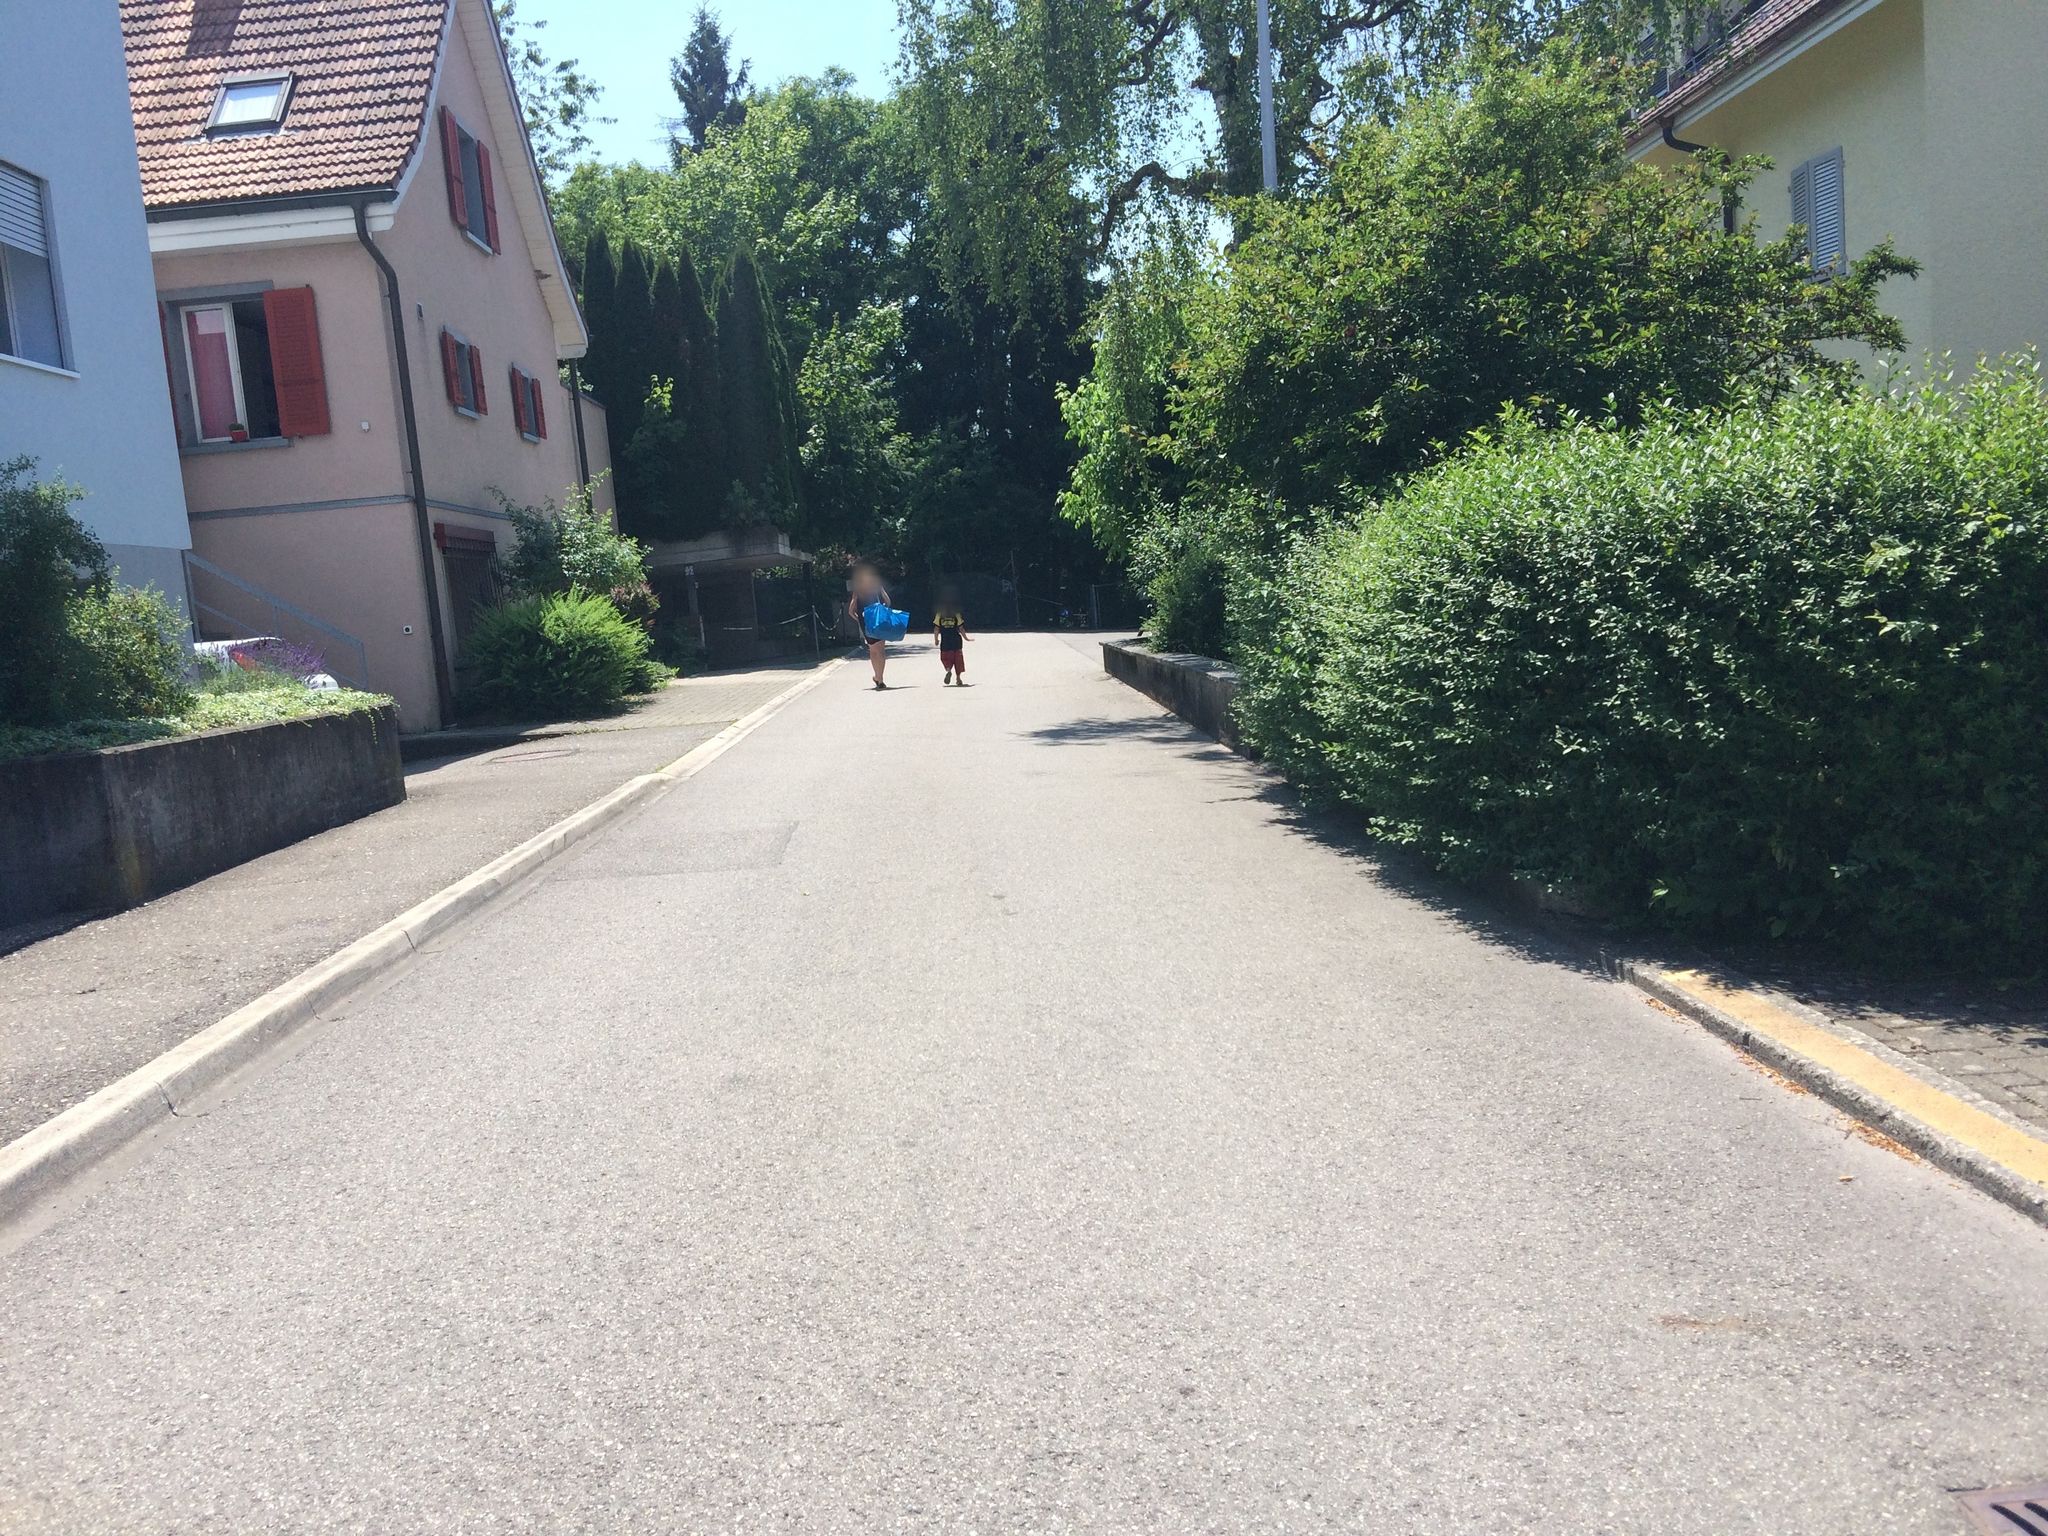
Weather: clear
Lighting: day
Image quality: good
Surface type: walking surface
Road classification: steps, residential, footway
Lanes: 1
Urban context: urban centre
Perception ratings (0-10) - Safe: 5.11, Lively: 6.48, Beautiful: 9.1, Boring: 3.8, Depressing: 6.01, Wealthy: 3.48